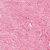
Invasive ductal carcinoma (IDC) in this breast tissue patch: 0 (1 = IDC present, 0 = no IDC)